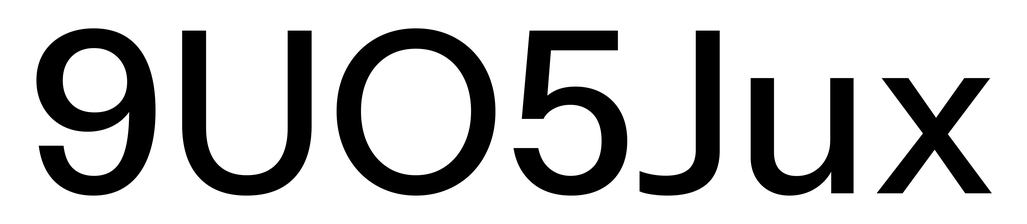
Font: InstrumentSans_Medium